【题型】填空题　【知识点】平面几何　【难度】easy
如图所示，已知在梯形 $ABCD$ 中，$AD \parallel BC$，$\frac{S_{\triangle ABD}}{S_{\triangle BCD}} = \frac{1}{2}$，则 $\frac{S_{\triangle BOC}}{S_{\triangle BCD}} =$ \underline{\qquad\qquad}。

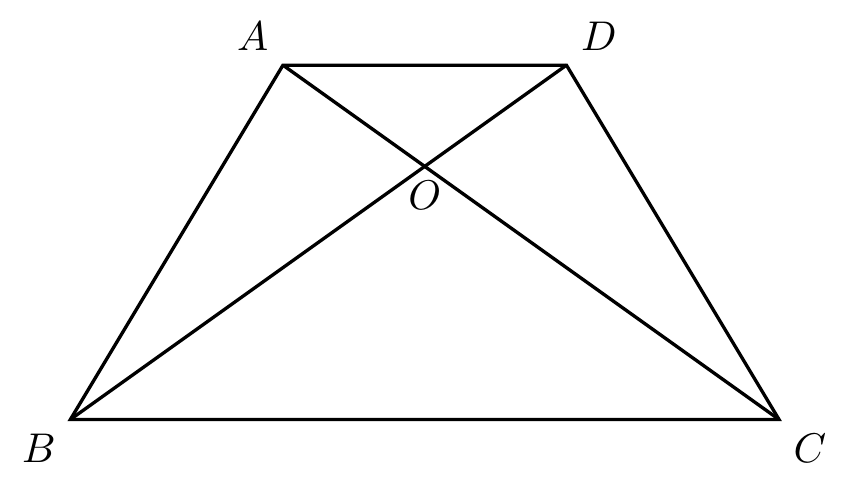
【解答】
解：
过 $D$ 作 $DM \perp BC$ 于 $M$，过 $B$ 作 $BN \perp AD$ 于 $N$，如图：

$\because AD \parallel BC$，$DM \perp BC$，$BN \perp AD$，

$\therefore$ 四边形 $BMDN$ 是矩形，$DM = BN$。

$\because \frac{S_{\triangle ABD}}{S_{\triangle BCD}} = \frac{1}{2}$，

$\therefore \frac{\frac{1}{2} \cdot AD \cdot BN}{\frac{1}{2} \cdot BC \cdot DM} = \frac{1}{2}$，

$\therefore \frac{AD}{BC} = \frac{1}{2}$。

$\because AD \parallel BC$，

$\therefore \triangle AOD \sim \triangle COB$，

$\therefore \frac{OD}{OB} = \frac{AD}{BC} = \frac{1}{2}$，

$\therefore \frac{OB}{BD} = \frac{2}{3}$。

$\therefore \frac{S_{\triangle BOC}}{S_{\triangle BCD}} = \frac{2}{3}$。

故答案为：$\frac{2}{3}$。
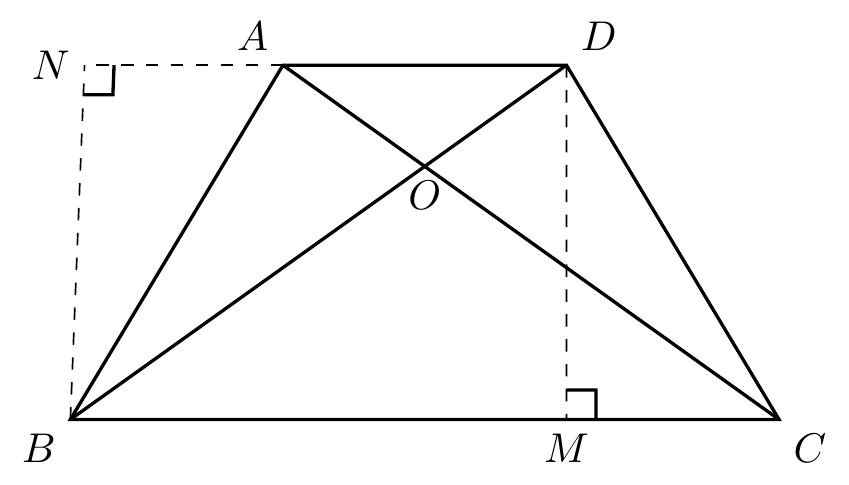